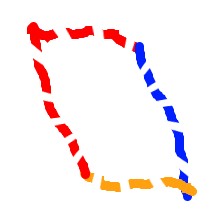
Shape: parallelogram